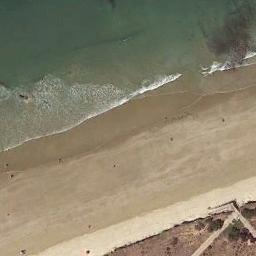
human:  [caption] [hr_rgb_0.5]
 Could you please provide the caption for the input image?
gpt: The beach is composed of light green seawater and the coast .

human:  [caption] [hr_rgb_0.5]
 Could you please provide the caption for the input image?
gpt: There are people playing near the beach .

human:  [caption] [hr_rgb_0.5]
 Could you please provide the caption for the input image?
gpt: Green water and brown sand and land .

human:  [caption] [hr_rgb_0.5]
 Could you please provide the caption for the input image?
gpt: The beach with khaki sand and some green plants on the beach .

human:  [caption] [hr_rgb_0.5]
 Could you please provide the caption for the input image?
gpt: There are water marks on the beach .